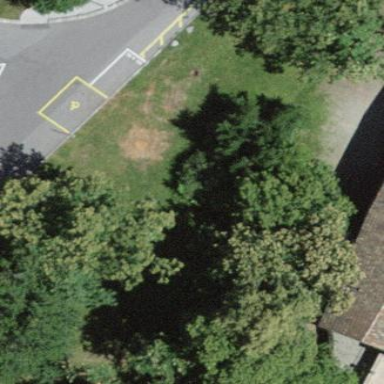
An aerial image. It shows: Park.